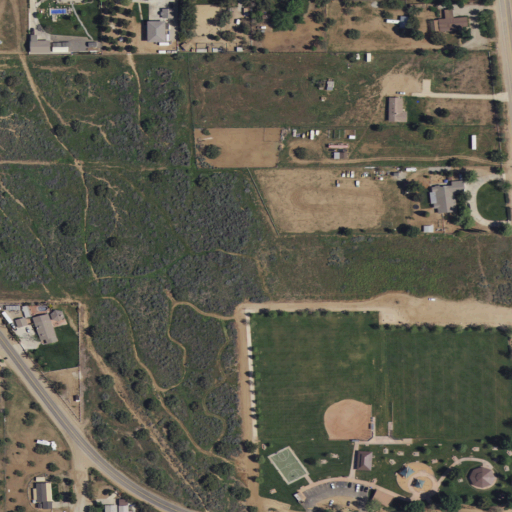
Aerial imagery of valley in California named Acton Canyon containing shrub, grassland, open development, low intensity development, and medium intensity development